Field crop: maize
Growth stage: 2
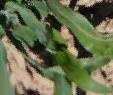
Species: maize